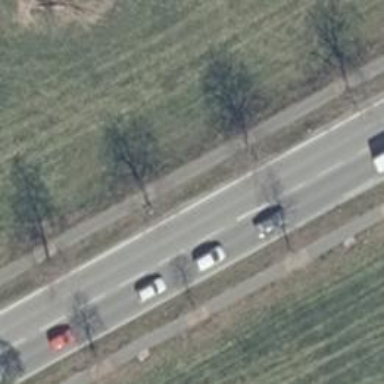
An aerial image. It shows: Primary highway with asphalt surface. There are separate sidewalks on both sides.